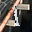
Label: 1